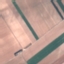
Label: AnnualCrop